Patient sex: F
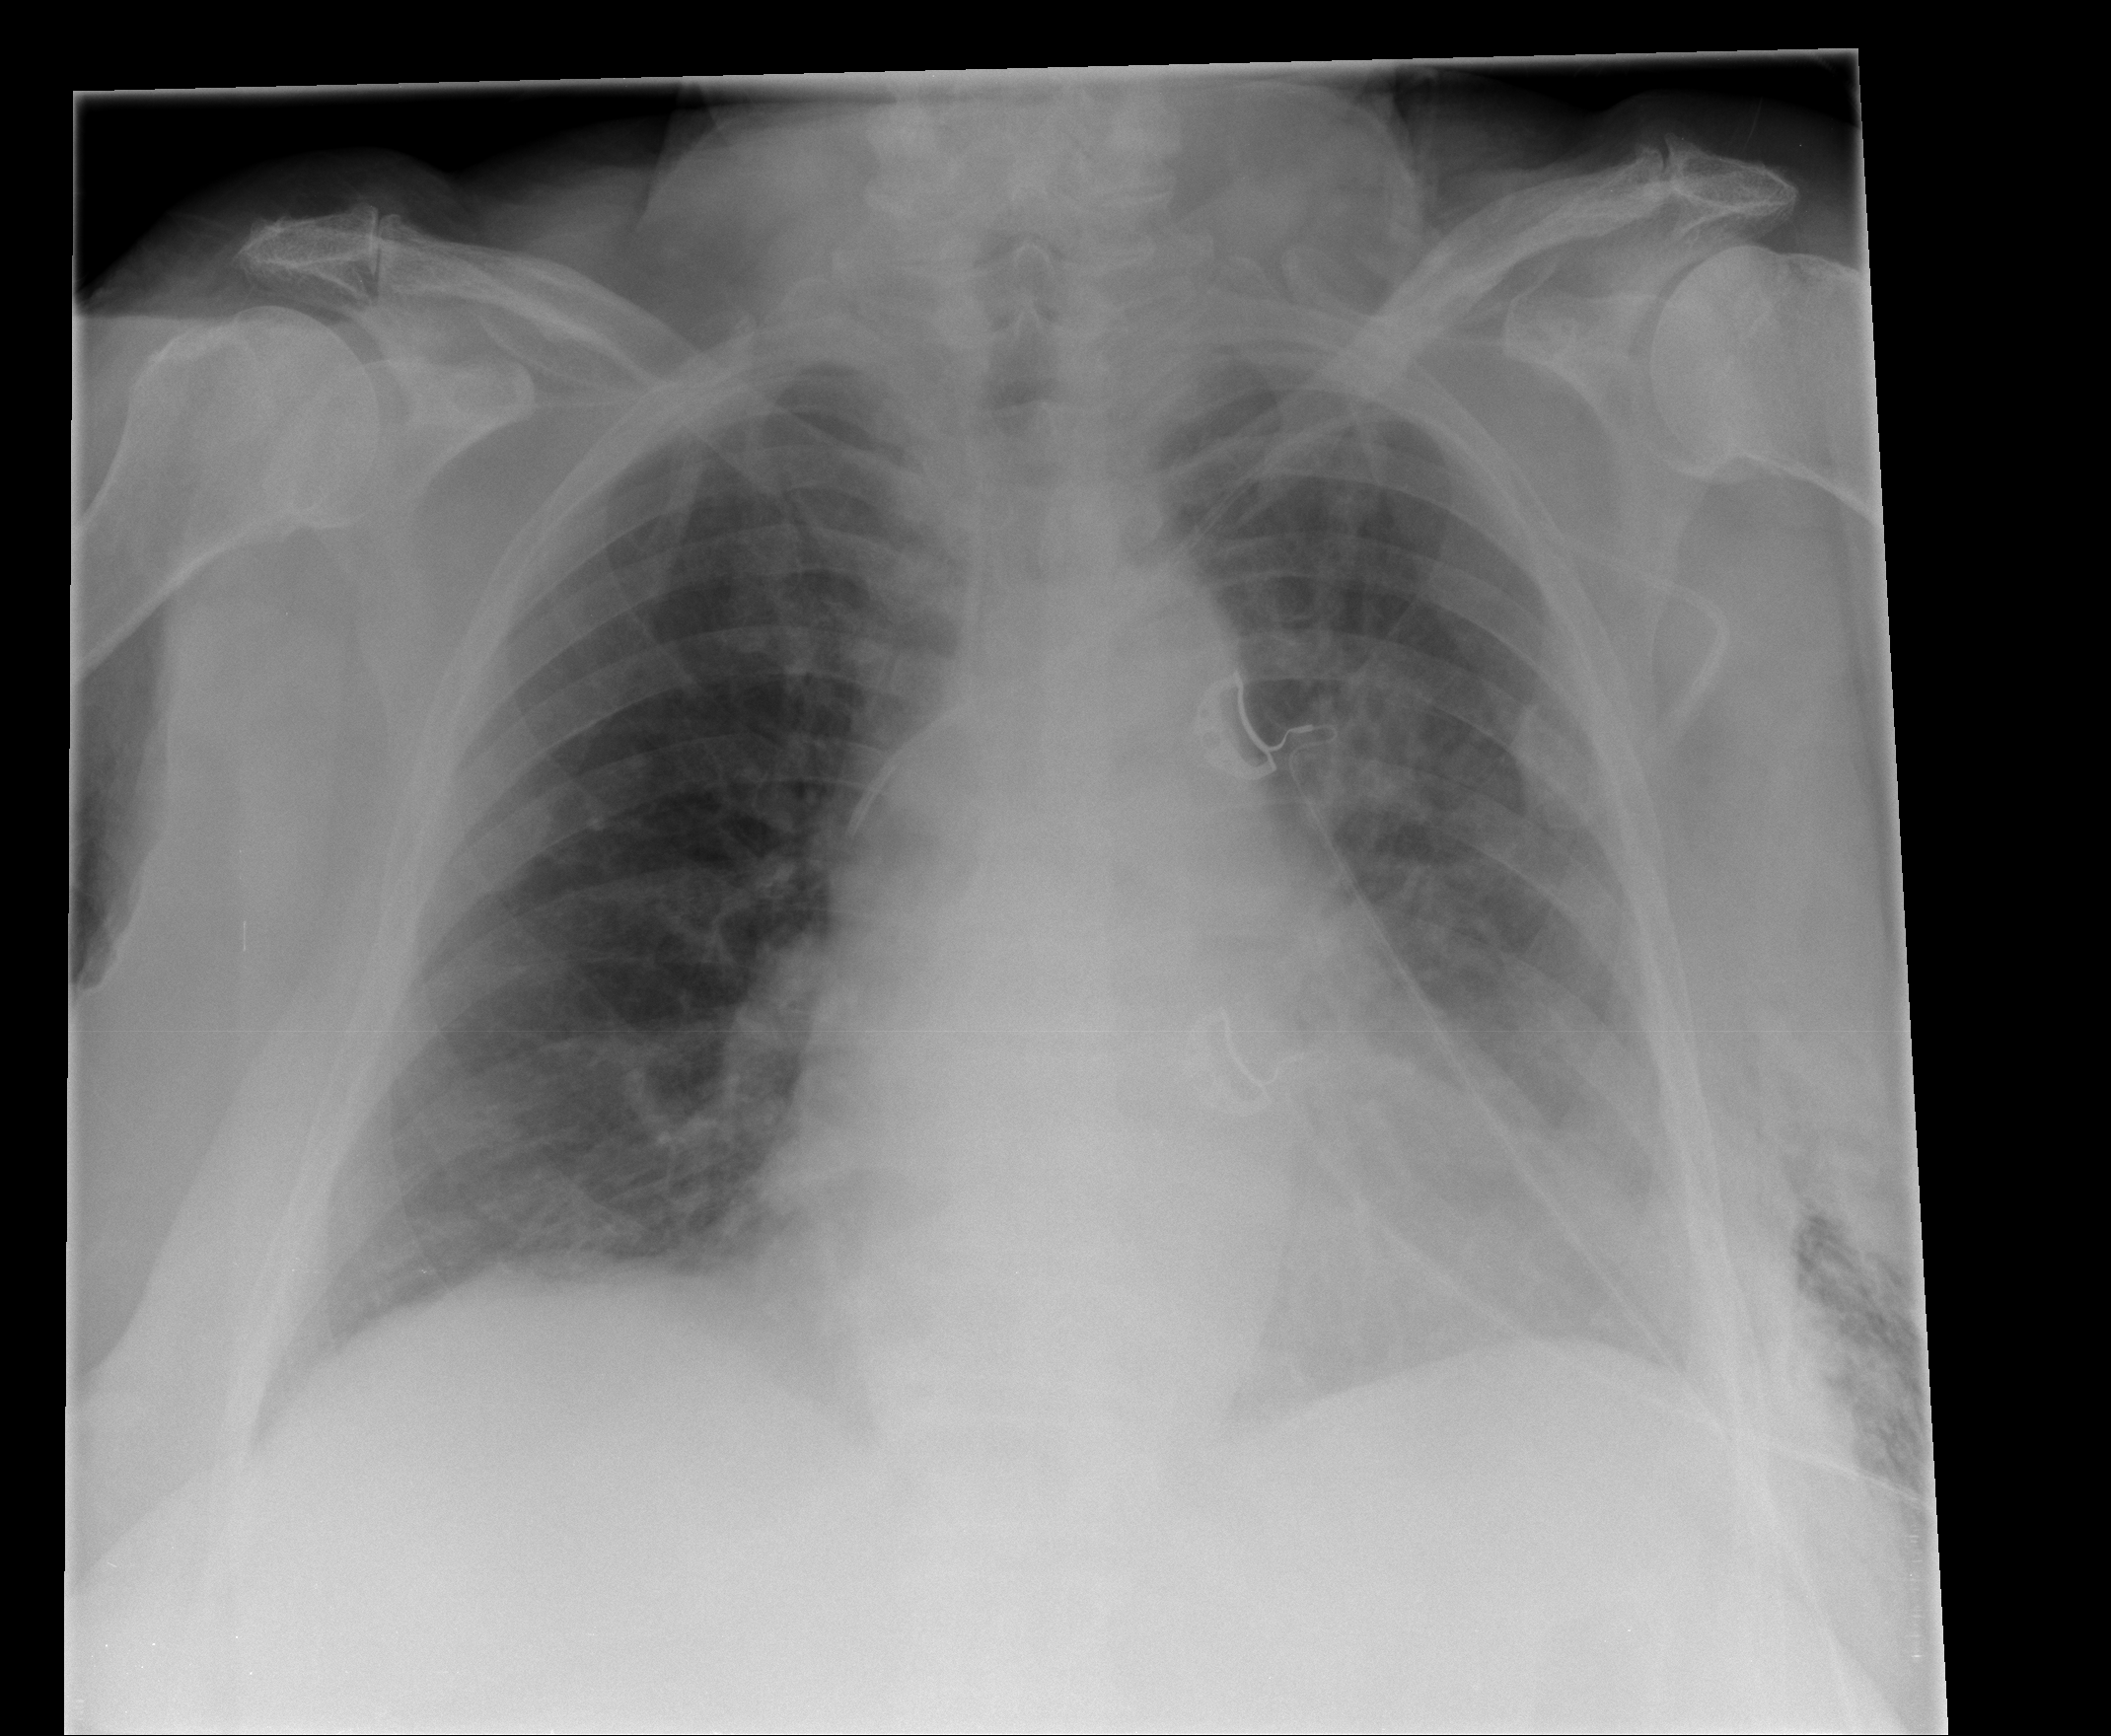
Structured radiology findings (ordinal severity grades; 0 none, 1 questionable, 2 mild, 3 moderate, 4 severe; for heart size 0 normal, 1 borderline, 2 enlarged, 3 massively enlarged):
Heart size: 1
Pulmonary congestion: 0
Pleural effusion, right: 0
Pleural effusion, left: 2
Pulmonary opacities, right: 0
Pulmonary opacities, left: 0
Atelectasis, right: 0
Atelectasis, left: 2